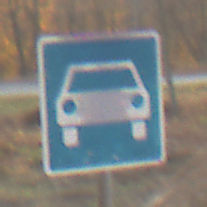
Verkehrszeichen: Kraftfahrstrasse
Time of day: SunriseSunset
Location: Roofed (Suburban)
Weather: Clear
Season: NotSpecified
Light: Natural